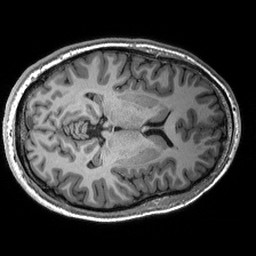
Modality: T1w
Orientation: axial
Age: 25
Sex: male
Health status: healthy
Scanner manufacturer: siemens
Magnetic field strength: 3 T
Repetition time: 2.53 s
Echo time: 0.00288 s